Question: I'm getting this error while trying to use Core Data:
> *** Terminating app due to uncaught exception 'NSInvalidArgumentException', reason: 'An instance of NSFetchedResultsController requires a non-nil fetchRequest and managedObjectContext'
I traced the error back to this in my modal view controller which contains the Table View:
'''
- (void)setupFetchedResultsController
{
NSString *entityName = @"Location";
NSLog(@"Setting up a Fetched Results Controller for the Entity named %@", entityName);
NSFetchRequest *request = [NSFetchRequest fetchRequestWithEntityName:entityName];
// ERROR OCCURS IN THE LINE BELOW vvv
self.fetchedResultsController = [[NSFetchedResultsController alloc] initWithFetchRequest:request
managedObjectContext:self.managedObjectContext
sectionNameKeyPath:nil
cacheName:nil];
[self performFetch];
}
'''
This is what I have in my AppDelegate:
'''
- (void)setupFetchedResultsController
{
NSString *entityName = @"Location";
NSLog(@"Setting up a Fetched Results Controller for the Entity named %@", entityName);
NSFetchRequest *request = [NSFetchRequest fetchRequestWithEntityName:entityName];
self.fetchedResultsController = [[NSFetchedResultsController alloc] initWithFetchRequest:request
managedObjectContext:self.managedObjectContext
sectionNameKeyPath:nil
cacheName:nil];
[self.fetchedResultsController performFetch:nil];
}
'''
I get no errors there, and here's more of the App Delegate:
'''
- (void)saveContext
{
NSError *error = nil;
NSManagedObjectContext *managedObjectContext = self.managedObjectContext;
if (managedObjectContext != nil)
{
if ([managedObjectContext hasChanges] && ![managedObjectContext save:&error])
{
// Using abort() right now just for development
NSLog(@"Unresolved error %@, %@", error, [error userInfo]);
abort();
}
}
}
#pragma mark - Core Data stack
- (NSManagedObjectContext *)managedObjectContext
{
if (__managedObjectContext != nil)
{
return __managedObjectContext;
}
NSPersistentStoreCoordinator *coordinator = [self persistentStoreCoordinator];
if (coordinator != nil)
{
__managedObjectContext = [[NSManagedObjectContext alloc] init];
[__managedObjectContext setPersistentStoreCoordinator:coordinator];
}
return __managedObjectContext;
}
- (NSManagedObjectModel *)managedObjectModel
{
if (__managedObjectModel != nil)
{
return __managedObjectModel;
}
NSURL *modelURL = [[NSBundle mainBundle] URLForResource:@"Model" withExtension:@"momd"];
__managedObjectModel = [[NSManagedObjectModel alloc] initWithContentsOfURL:modelURL];
return __managedObjectModel;
}
- (NSPersistentStoreCoordinator *)persistentStoreCoordinator
{
if (__persistentStoreCoordinator != nil)
{
return __persistentStoreCoordinator;
}
NSURL *storeURL = [[self applicationDocumentsDirectory] URLByAppendingPathComponent:@"Forecaster.sqlite"];
NSError *error = nil;
__persistentStoreCoordinator = [[NSPersistentStoreCoordinator alloc] initWithManagedObjectModel:[self managedObjectModel]];
NSDictionary *options = [NSDictionary dictionaryWithObjectsAndKeys:
[NSNumber numberWithBool:YES], NSMigratePersistentStoresAutomaticallyOption,
[NSNumber numberWithBool:YES], NSInferMappingModelAutomaticallyOption, nil];
if (![__persistentStoreCoordinator addPersistentStoreWithType:NSSQLiteStoreType configuration:nil URL:storeURL options:options error:&error])
{
NSLog(@"Unresolved error %@, %@", error, [error userInfo]);
abort();
}
return __persistentStoreCoordinator;
}
#pragma mark - Application's Documents directory
- (NSURL *)applicationDocumentsDirectory
{
return [[[NSFileManager defaultManager] URLsForDirectory:NSDocumentDirectory inDomains:NSUserDomainMask] lastObject];
}
'''
and in my Model.xcdatamodeid:

Any help would be great! Thanks!
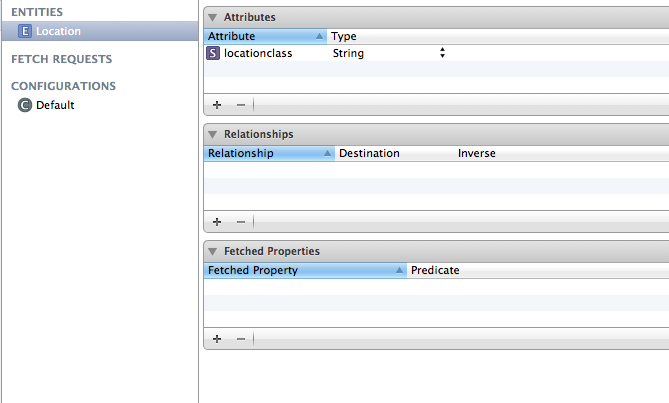
Answer: Here is the Method:
'''
- (void)setupFetchedResultsController
{
NSManagedObjectContext *moc = [(AppDelegate *)[[UIApplication sharedApplication] delegate] managedObjectContext];
NSEntityDescription *entityDescription = [NSEntityDescription
entityForName:@"Location" inManagedObjectContext:moc];
NSFetchRequest *request = [[[NSFetchRequest alloc] init] autorelease];
[request setEntity:entityDescription];
NSError *error = nil;
NSArray *array = [moc executeFetchRequest:request error:&error];
if (array == nil)
{
// Deal with error...
}
else
{
// your data is in array
}
}
'''